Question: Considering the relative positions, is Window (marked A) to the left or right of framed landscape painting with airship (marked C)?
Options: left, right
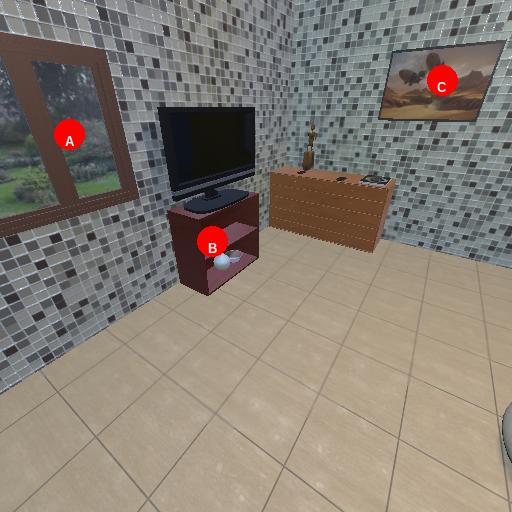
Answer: left